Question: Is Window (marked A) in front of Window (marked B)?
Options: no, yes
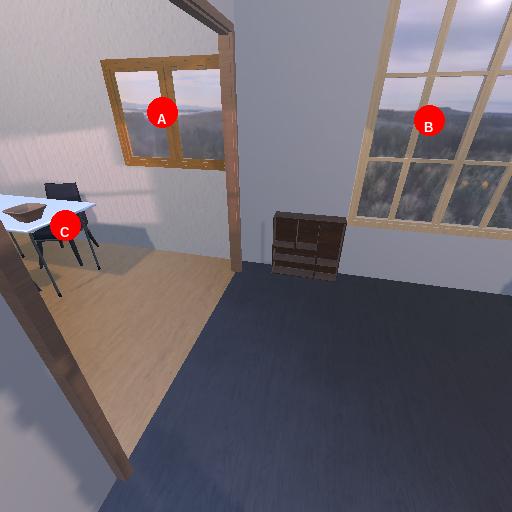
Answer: no